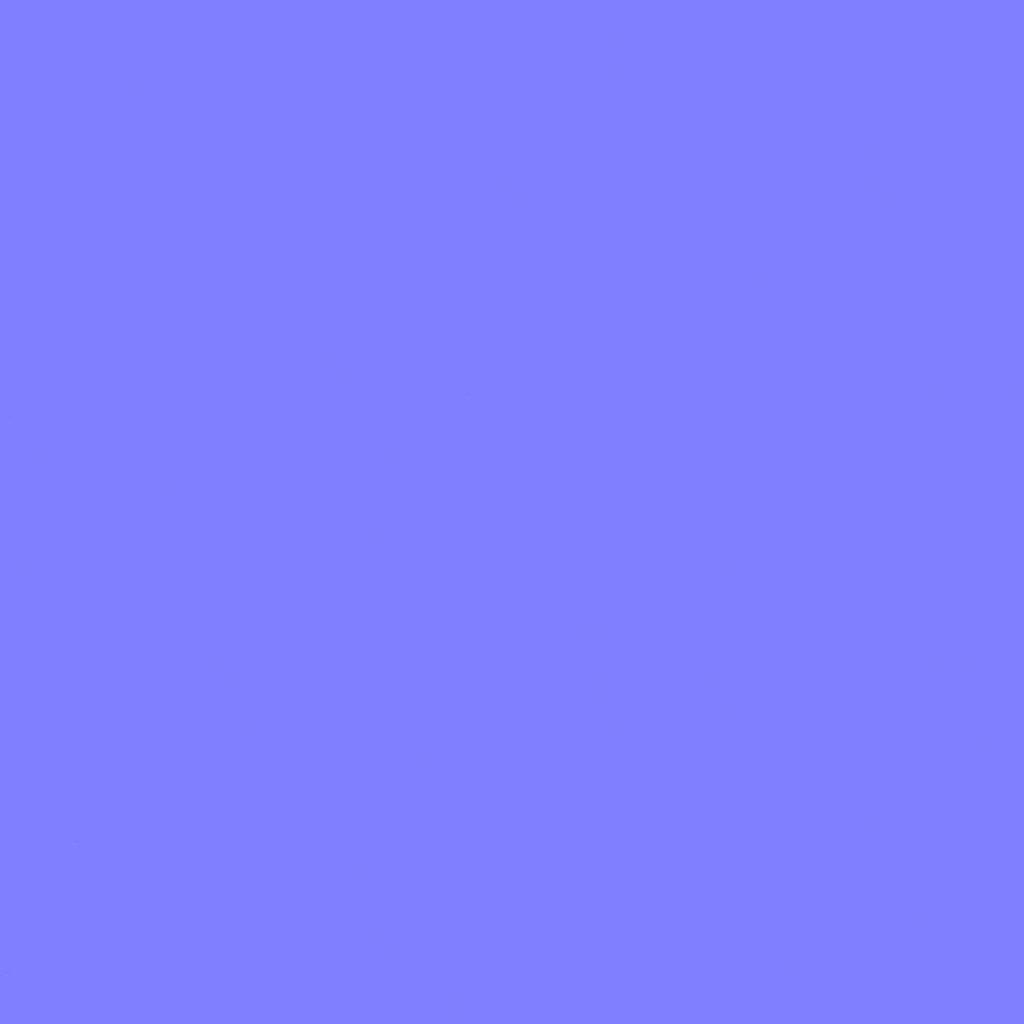
Texture map type: NormalGL